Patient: sex M, age 71
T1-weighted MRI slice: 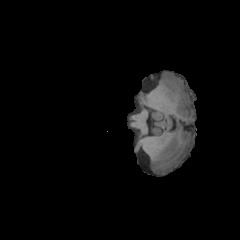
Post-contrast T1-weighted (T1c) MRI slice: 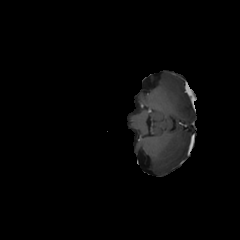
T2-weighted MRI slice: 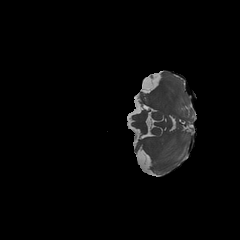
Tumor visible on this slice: no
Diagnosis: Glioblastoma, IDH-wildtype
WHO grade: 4